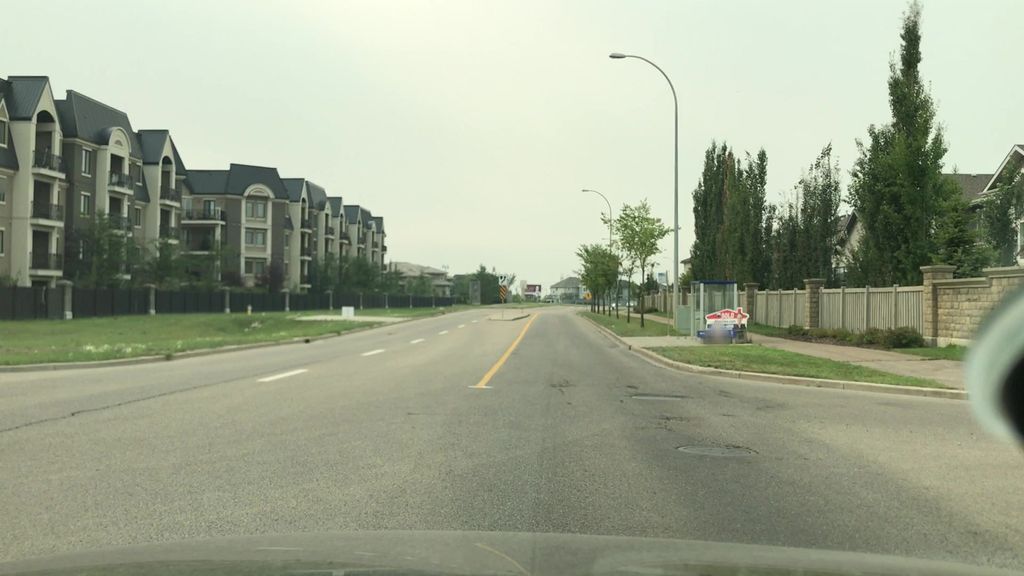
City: edmonton